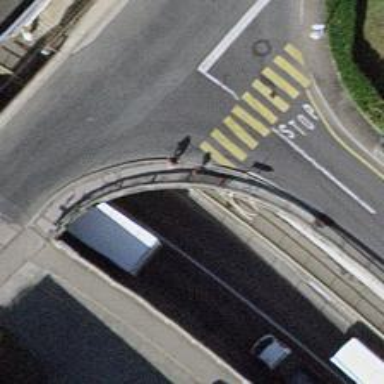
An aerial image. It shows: Asphalt footway with sidewalk on bridge.